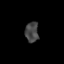
Tissue: lung
Cell type: Epithelial cells
Senescence score: 0.1905
Nuclear area (px): 266
Mean DAPI intensity: 69.143